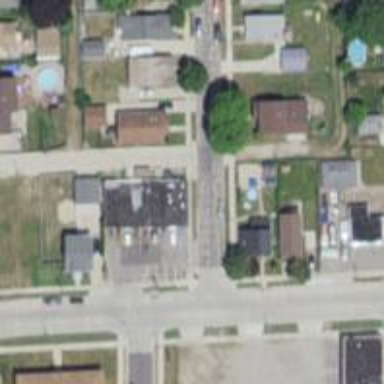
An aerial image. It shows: Residential road with separate asphalt sidewalk.